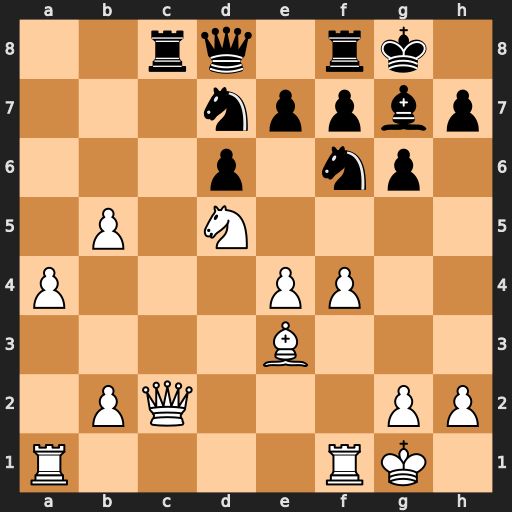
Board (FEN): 2rq1rk1/3nppbp/3p1np1/1P1N4/P3PP2/4B3/1PQ3PP/R4RK1
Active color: w
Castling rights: -
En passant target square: -
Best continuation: Qxc8 Qxc8 Nxe7+ Kh8 Nxc8